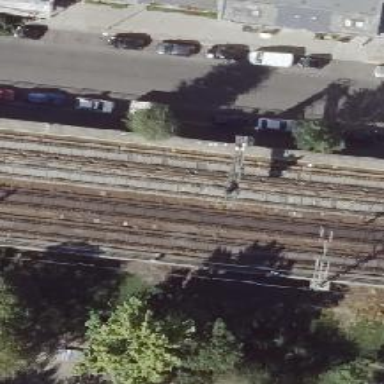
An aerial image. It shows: Railway signal.